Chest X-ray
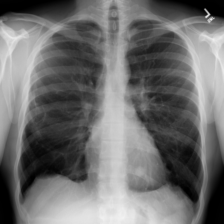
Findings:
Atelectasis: negative
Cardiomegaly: negative
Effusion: negative
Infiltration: negative
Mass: negative
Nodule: negative
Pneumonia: negative
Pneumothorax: negative
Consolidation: negative
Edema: negative
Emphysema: negative
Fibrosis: negative
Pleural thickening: negative
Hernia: negative